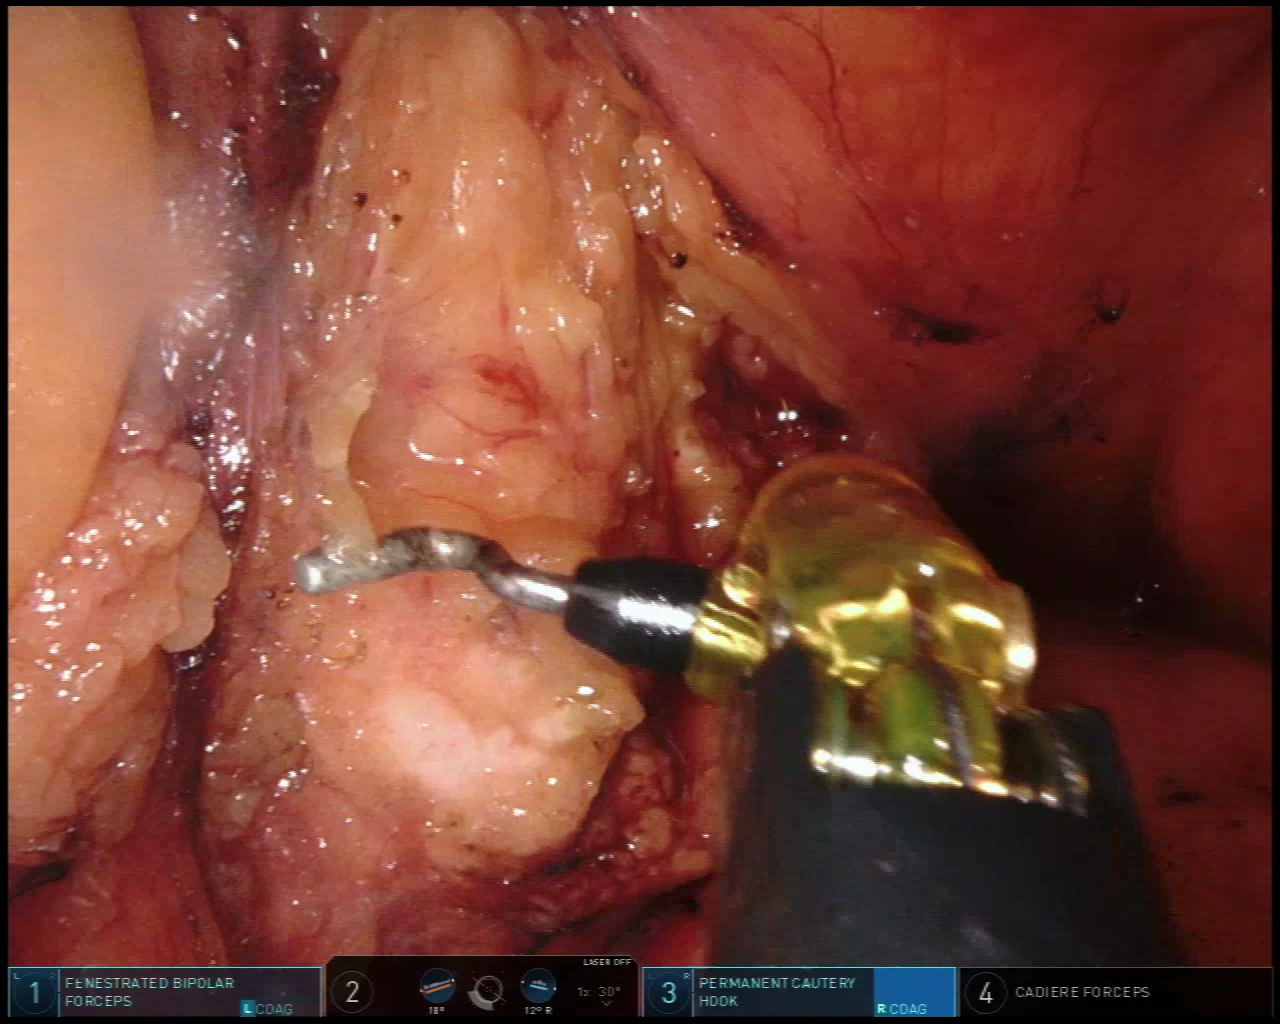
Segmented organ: pancreas
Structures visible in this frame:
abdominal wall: no
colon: no
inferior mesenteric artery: no
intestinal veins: no
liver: no
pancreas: yes
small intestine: no
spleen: no
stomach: no
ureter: no
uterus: no
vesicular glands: no